Question: When browsing for an image from an Image field in Sitecore 7, is it possible to default to the "Browse" tab as opposed to the new "Search" tab?
The new search functionality is great for advanced users, however, my content authors are finding it confusing, especially with multiple languages showing up in the results. Selecting a search result item also yields an error in some cases, so I'd just like to disable it at this point.

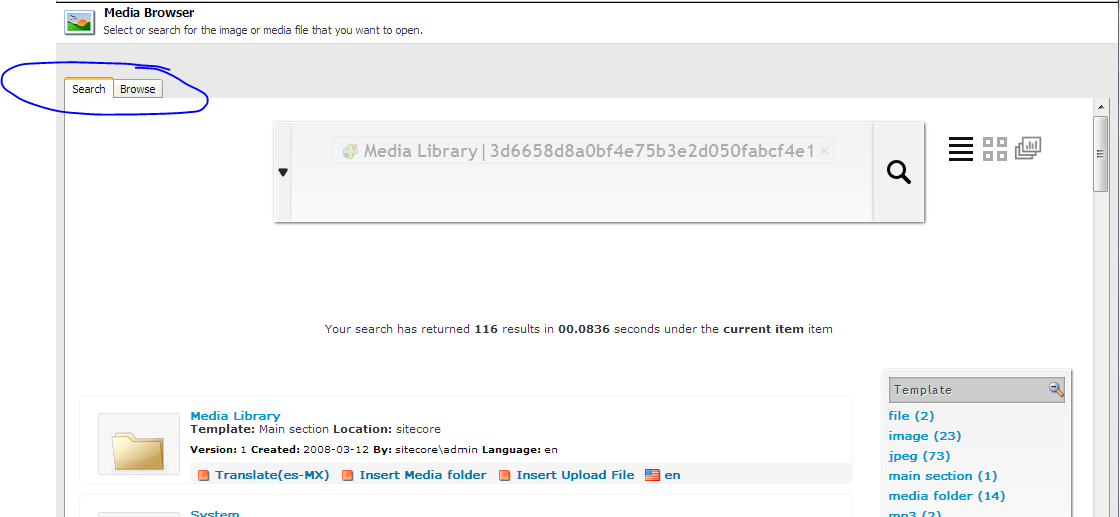
Answer: on this file \sitecore\shell\Applications\Media\MediaBrowser\MediaBrowser.xml
you need to change order of the tabs :
You will have :
'''
<Tabstrip ID="Tabs" Width="100%" Height="471px">
<Tab ID="MediaLibraryTab" Header="Browse" Height="100%">
<GridPanel Width="100%" Height="100%" Style="table-layout:fixed" Columns="3" GridPanel.Height="100%">
<Scrollbox Height="100%" Class="scScrollbox scFixSize scFixSize8" Background="white" Padding="0px" GridPanel.Height="100%" GridPanel.Width="200" GridPanel.VAlign="top" Style="overflow:auto">
<TreeviewEx ID="Treeview" DataContext="MediaDataContext" Click="SelectTreeNode" DblClick="TreeViewDblClick" ShowRoot="true" ContextMenu='Treeview.GetContextMenu("contextmenu")' Width="100%" />
</Scrollbox>
<VSplitter ID="MediaBrowserLeft" Target="left" GridPanel.Width="4" />
<Scrollbox ID="Listview" Width="100%" Height="100%" Class="scScrollbox scFixSize scFixSize8" Background="white" Padding="0px" GridPanel.Height="100%" GridPanel.Width="100%" GridPanel.VAlign="top" />
</GridPanel>
</Tab>
<Tab ID="MediaTab" Header="Search" Height="100%">
<Frame SourceUri="/sitecore/shell/Applications/Buckets/MediaBrowser.aspx" Width="100%" Height="100%"></Frame>
</Tab>
</Tabstrip>
'''
instead of :
'''
<Tabstrip ID="Tabs" Width="100%" Height="471px">
<Tab ID="MediaTab" Header="Search" Height="100%">
<Frame SourceUri="/sitecore/shell/Applications/Buckets/MediaBrowser.aspx" Width="100%" Height="100%"></Frame>
</Tab>
<Tab ID="MediaLibraryTab" Header="Browse" Height="100%">
<GridPanel Width="100%" Height="100%" Style="table-layout:fixed" Columns="3" GridPanel.Height="100%">
<Scrollbox Height="100%" Class="scScrollbox scFixSize scFixSize8" Background="white" Padding="0px" GridPanel.Height="100%" GridPanel.Width="200" GridPanel.VAlign="top" Style="overflow:auto">
<TreeviewEx ID="Treeview" DataContext="MediaDataContext" Click="SelectTreeNode" DblClick="TreeViewDblClick" ShowRoot="true" ContextMenu='Treeview.GetContextMenu("contextmenu")' Width="100%" />
</Scrollbox>
<VSplitter ID="MediaBrowserLeft" Target="left" GridPanel.Width="4" />
<Scrollbox ID="Listview" Width="100%" Height="100%" Class="scScrollbox scFixSize scFixSize8" Background="white" Padding="0px" GridPanel.Height="100%" GridPanel.Width="100%" GridPanel.VAlign="top" />
</GridPanel>
</Tab>
</Tabstrip>
'''
You just change the order of tag TAB .